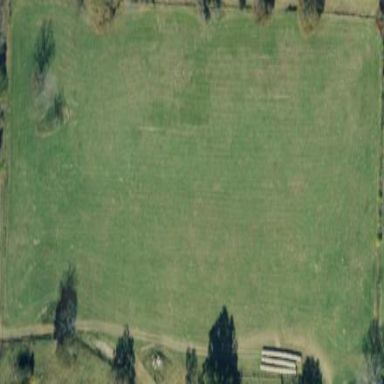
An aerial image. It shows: Pasture area used as meadow.